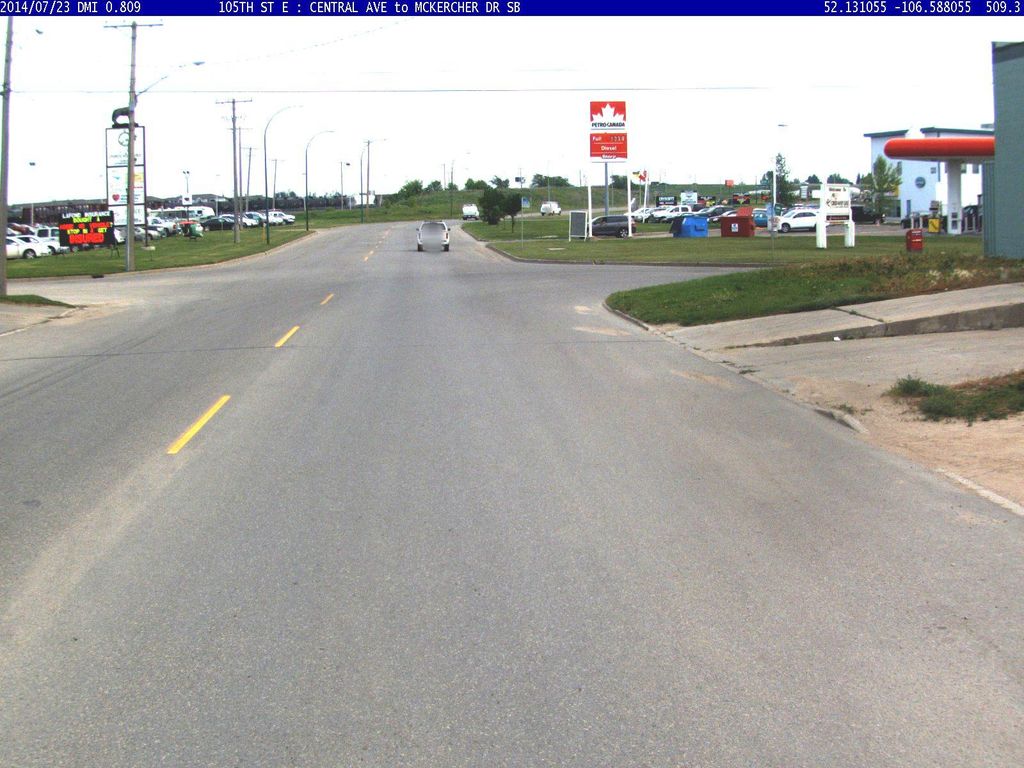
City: saskatoon